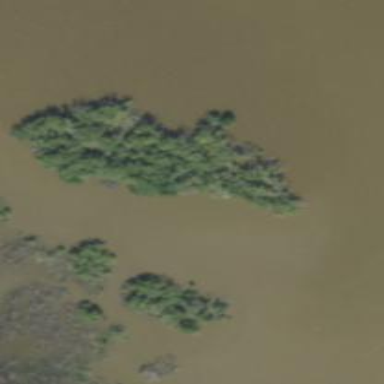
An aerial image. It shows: Mangrove wetland featuring plant community of Mangrove Swamp.